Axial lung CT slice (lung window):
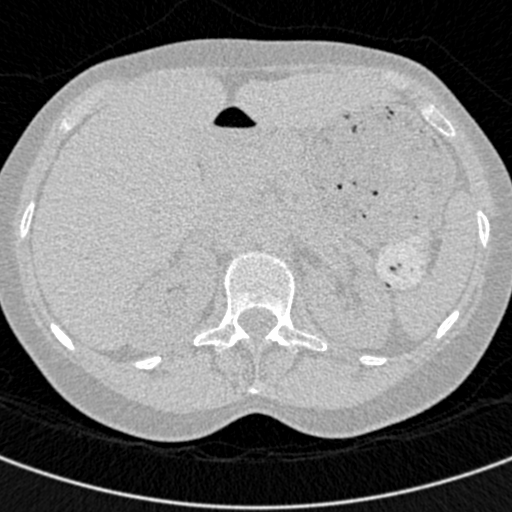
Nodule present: no